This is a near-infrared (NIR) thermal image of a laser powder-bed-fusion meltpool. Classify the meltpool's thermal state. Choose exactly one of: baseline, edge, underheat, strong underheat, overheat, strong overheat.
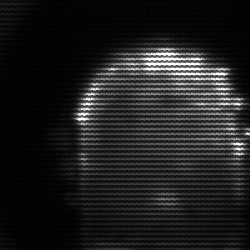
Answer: baseline